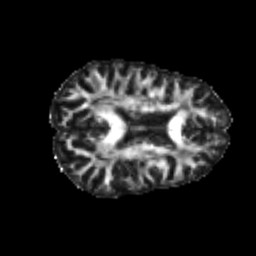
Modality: FA
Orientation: axial
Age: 22
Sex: female
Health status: healthy
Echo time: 0.074 s